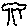
Label: tree